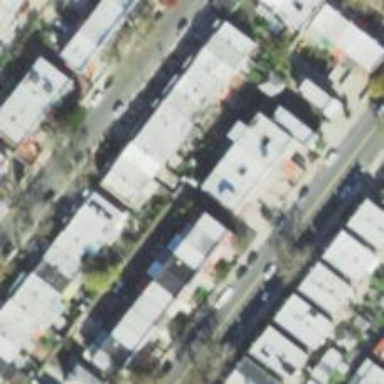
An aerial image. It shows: Alley classified as service road.